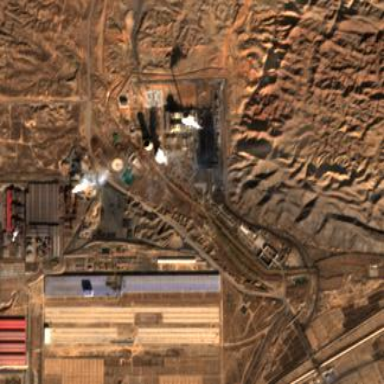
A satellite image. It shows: Industrial area with coal-powered plant.